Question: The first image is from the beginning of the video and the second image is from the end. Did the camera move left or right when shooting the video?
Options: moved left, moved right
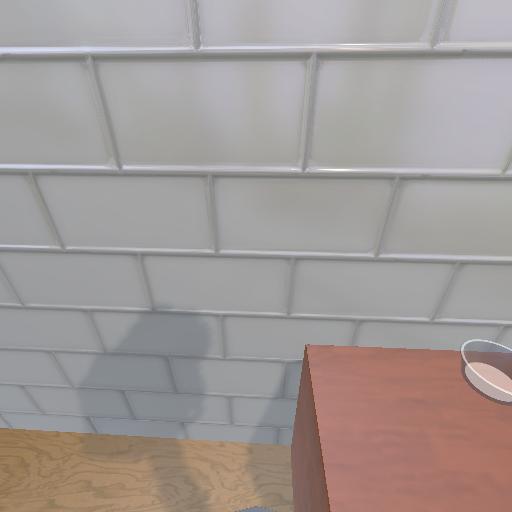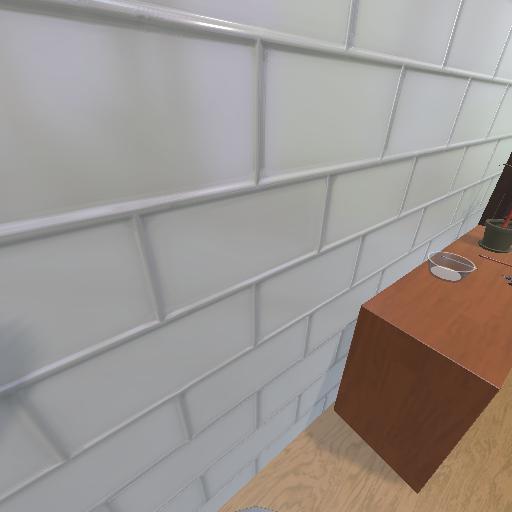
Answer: moved left